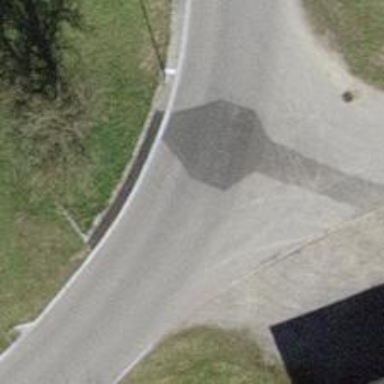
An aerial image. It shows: Tertiary road with asphalt surface.